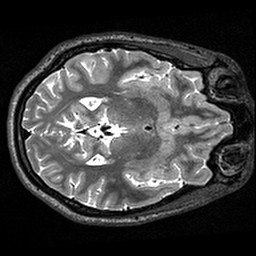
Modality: T2w
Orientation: axial
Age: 21
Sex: female
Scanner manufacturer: siemens
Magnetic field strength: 3 T
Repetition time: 3.2 s
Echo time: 0.567 s